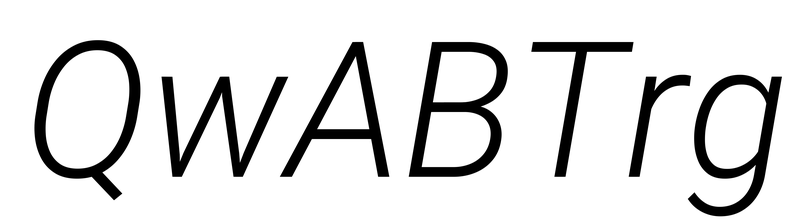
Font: Roboto-Italic_Light_Italic